Interaction volume radius: 10 \u00c5
Interaction volume height: 10 \u00c5
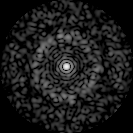
Disorder parameter: 0.8487